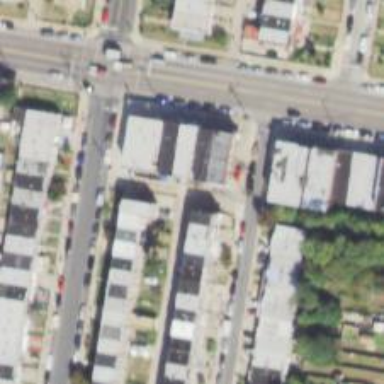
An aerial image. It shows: Alley classified as service road.